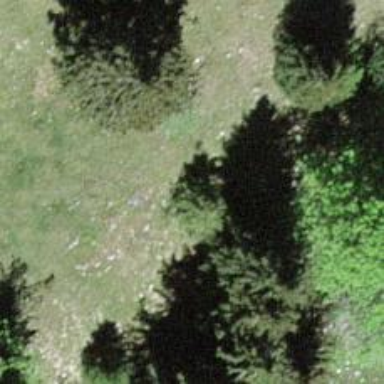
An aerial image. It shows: Needle-leaved tree in nature.